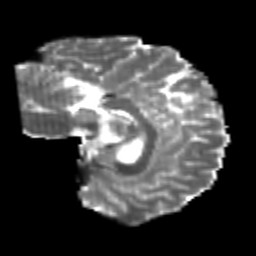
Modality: T2w
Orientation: sagittal
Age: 25
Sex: female
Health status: healthy
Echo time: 0.074 s